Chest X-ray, AP view. Patient: 41 years old, sex M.
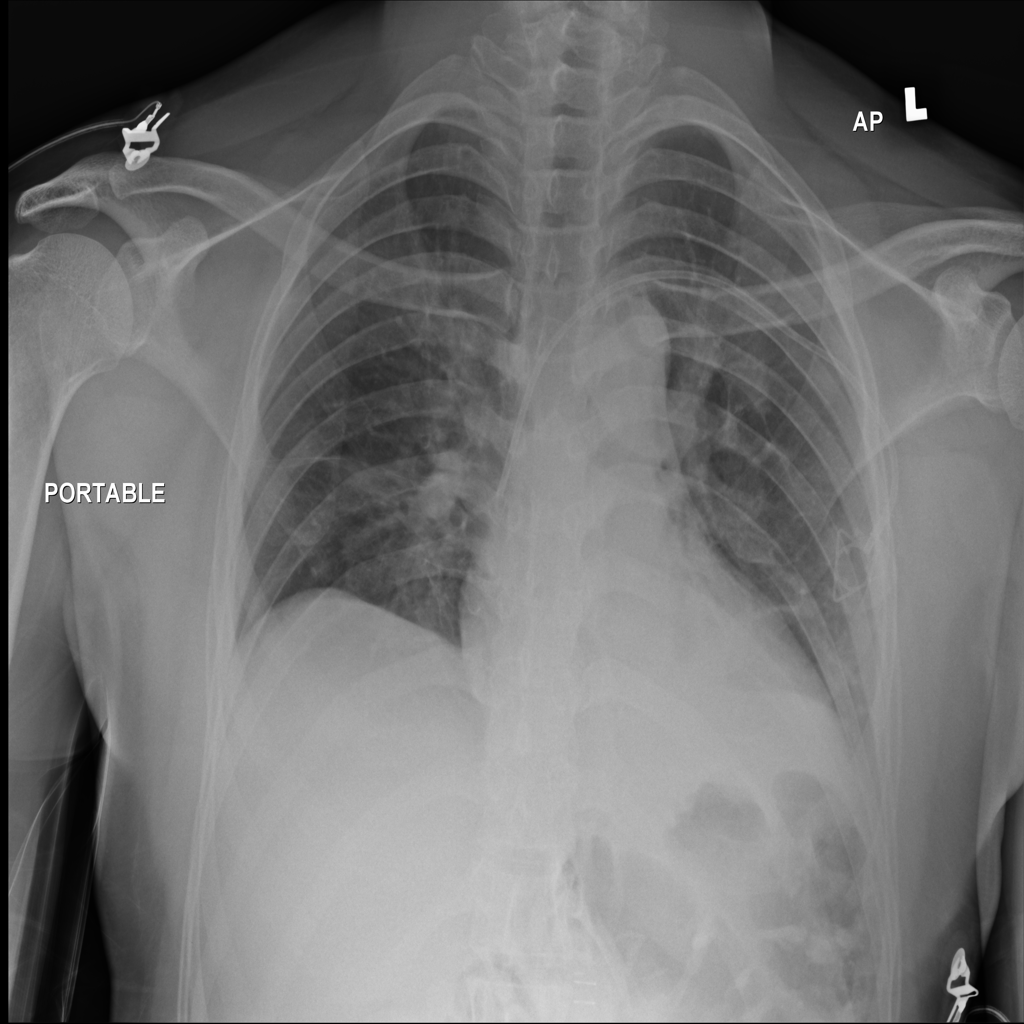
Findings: No Finding